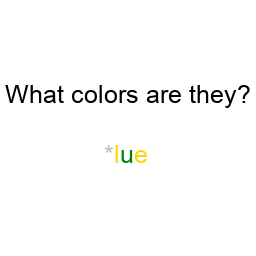
Color: silver, gold, green, gold
Color name shown: blue
Background color: white
Question text color: black